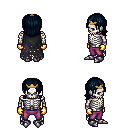
a pixel art fantasy rpg character, male body template, skeleton, black tattered cape, magenta pants, raven long bangs hairstyle, gold tiara, gold gloves, metal boots, four views (front, back, left, right), 2x2 character sprite sheet, small pixel art, hard edges, no anti-aliasing